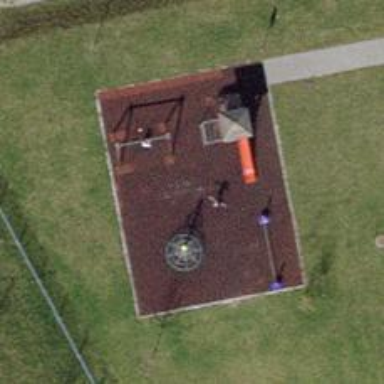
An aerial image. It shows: Playground with paved surface.